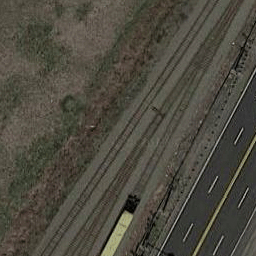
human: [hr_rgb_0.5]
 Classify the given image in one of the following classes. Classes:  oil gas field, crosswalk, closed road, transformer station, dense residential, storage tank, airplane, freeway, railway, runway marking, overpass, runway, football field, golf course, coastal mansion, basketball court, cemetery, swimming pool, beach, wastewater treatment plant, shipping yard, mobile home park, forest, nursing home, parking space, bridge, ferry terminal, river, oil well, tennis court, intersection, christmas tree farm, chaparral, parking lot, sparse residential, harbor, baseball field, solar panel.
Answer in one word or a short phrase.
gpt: railway